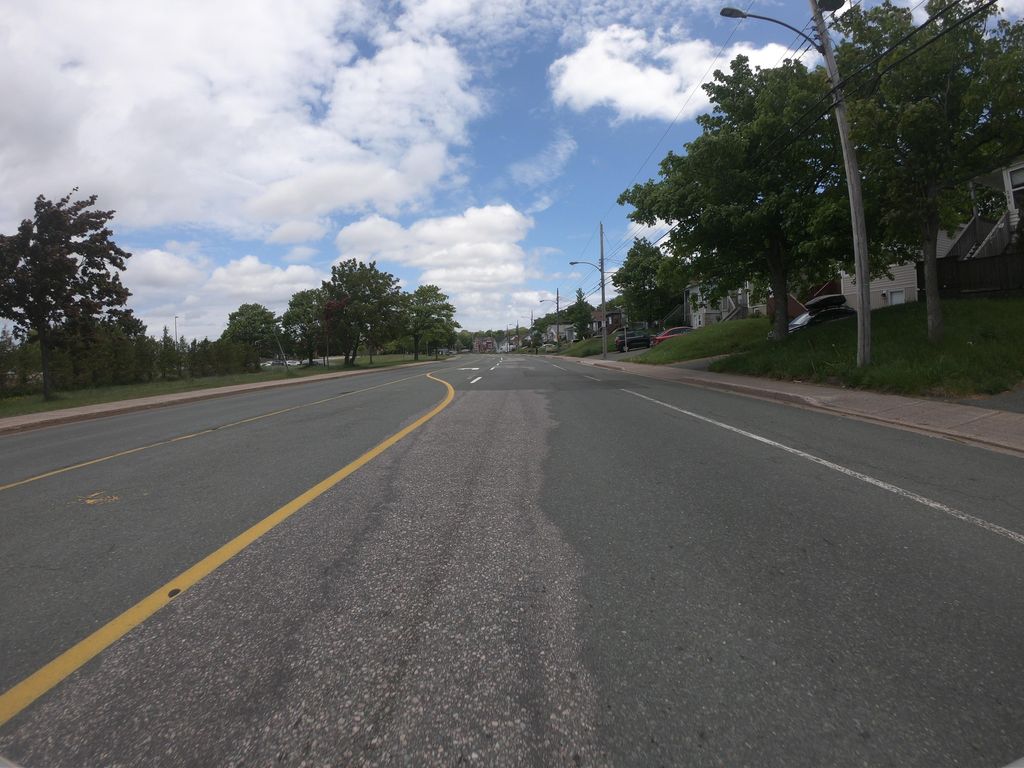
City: st_johns